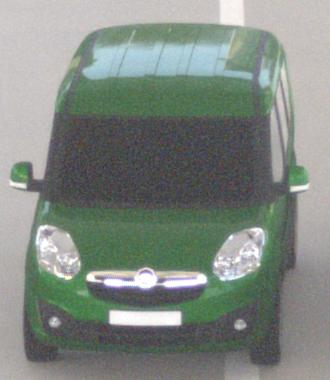
Make: Opel
Model: Combo Combi L1H1 1.4
Detailed model: Combo (D) Combi
Model produced from: 2012/01
Model produced until: 2013/11
Doors: 5
Color: green
Road condition: dry road
Daytime: morning or afternoon
Contrast: low contrast